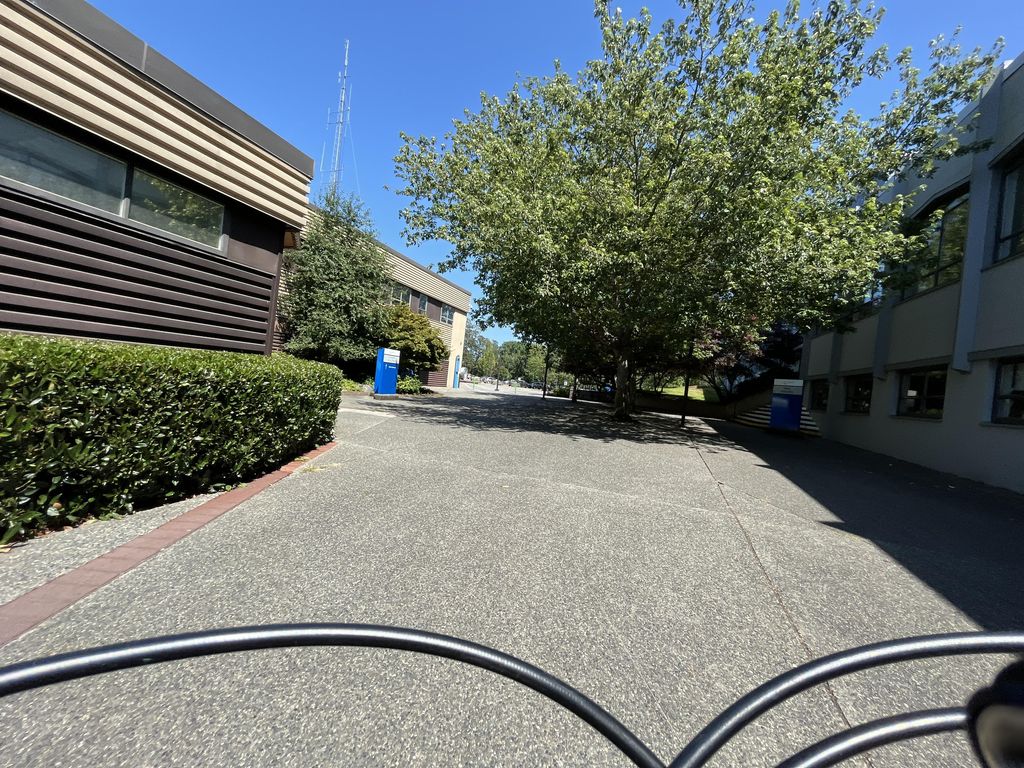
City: victoria